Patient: sex F, age 26
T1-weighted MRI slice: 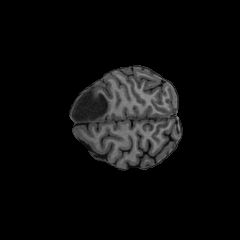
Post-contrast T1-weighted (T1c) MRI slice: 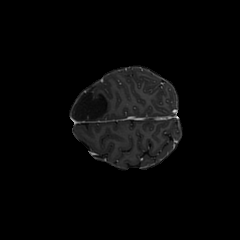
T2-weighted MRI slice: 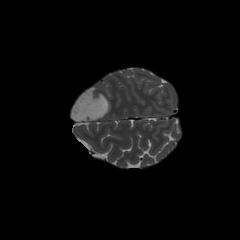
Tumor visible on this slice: yes
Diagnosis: Astrocytoma, IDH-mutant
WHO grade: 3